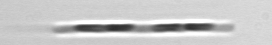
Label: Leptocylindrus